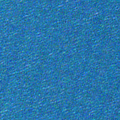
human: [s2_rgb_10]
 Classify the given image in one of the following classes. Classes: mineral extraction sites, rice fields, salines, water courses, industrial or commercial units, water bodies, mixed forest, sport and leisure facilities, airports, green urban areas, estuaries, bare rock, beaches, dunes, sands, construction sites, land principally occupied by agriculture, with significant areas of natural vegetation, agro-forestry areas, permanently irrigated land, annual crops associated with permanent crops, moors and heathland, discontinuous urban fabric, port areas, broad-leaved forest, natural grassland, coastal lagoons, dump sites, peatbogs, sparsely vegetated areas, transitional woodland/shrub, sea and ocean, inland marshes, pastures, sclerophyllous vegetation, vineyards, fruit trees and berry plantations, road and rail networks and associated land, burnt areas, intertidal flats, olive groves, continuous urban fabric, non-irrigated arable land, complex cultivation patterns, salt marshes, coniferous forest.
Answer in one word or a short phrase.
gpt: sea and ocean